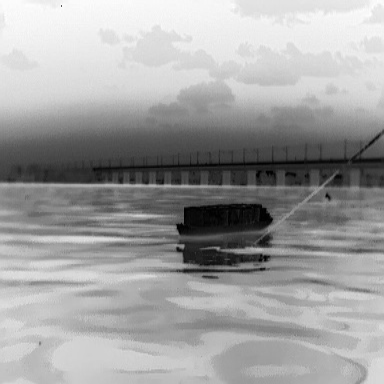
There are two objects shown in the infrared image, including a fishing_boat, and a warship.